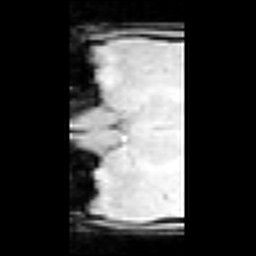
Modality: inplaneT1
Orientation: coronal
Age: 19
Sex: female